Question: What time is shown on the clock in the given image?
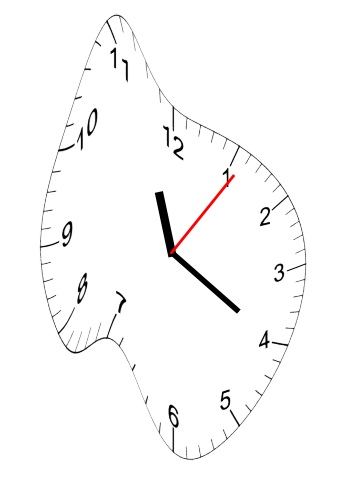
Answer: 11:20:06